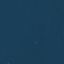
Land use / land cover: SeaLake